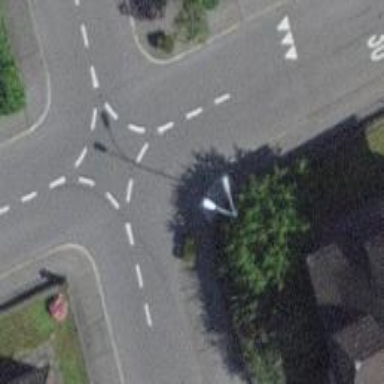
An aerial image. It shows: Kerb serving as barrier.